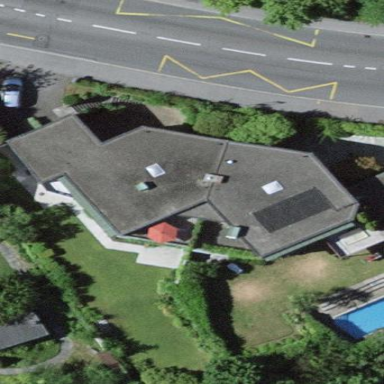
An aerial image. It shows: Semidetached house.